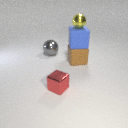
large blue rubber cube above large brown rubber cube